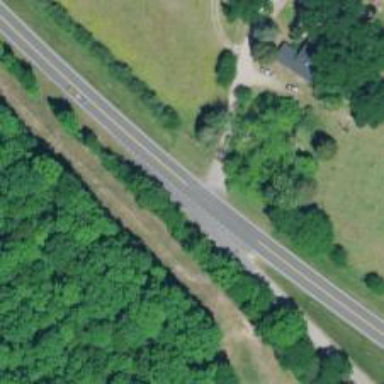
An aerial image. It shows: Asphalt road classified as trunk highway.